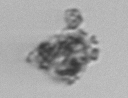
Label: detritus